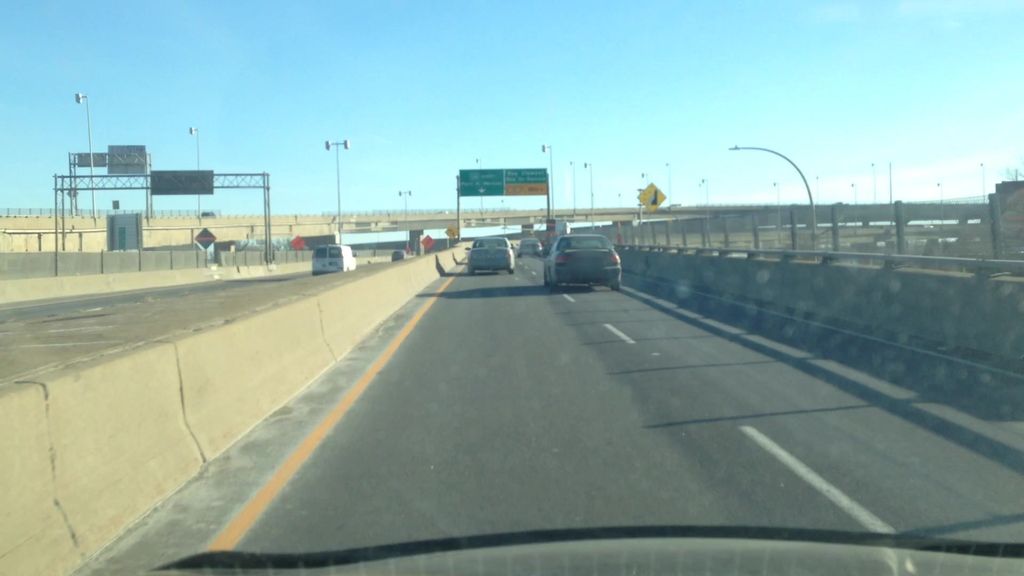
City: montreal